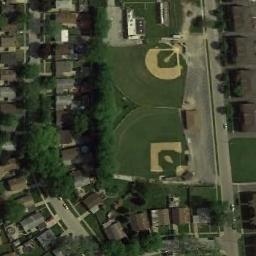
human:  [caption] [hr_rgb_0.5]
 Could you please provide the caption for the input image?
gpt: Two baseball diamonds are surrounded by many buildings and trees .

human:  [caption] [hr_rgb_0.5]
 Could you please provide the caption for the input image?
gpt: Two adjacent baseball diamonds on the lawn with some trees and the residential area around them .

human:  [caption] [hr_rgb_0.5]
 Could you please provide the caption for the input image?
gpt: There is a muddy path by the baseball field .

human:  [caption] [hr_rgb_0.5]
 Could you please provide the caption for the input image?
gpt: There are two baseball diamonds in the grass surrounded by the houses and the forests .

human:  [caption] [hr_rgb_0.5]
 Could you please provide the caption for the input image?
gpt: Lots of buildings are next to  the two baseball diamonds .